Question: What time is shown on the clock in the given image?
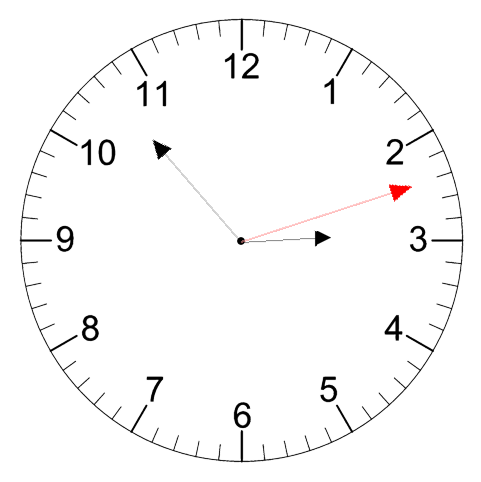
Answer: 02:53:12